Brain MRI, t2w sequence, axial 2D slice.
Patient: age 51, sex F, weight 95 kg, height 1.95 m
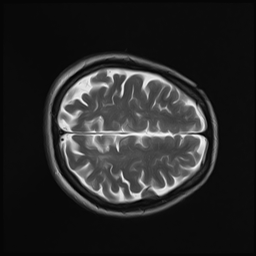